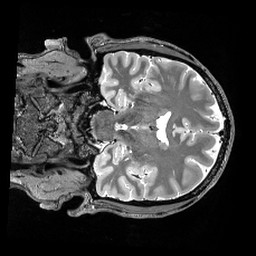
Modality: T2w
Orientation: coronal
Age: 46
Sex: male
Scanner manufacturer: siemens
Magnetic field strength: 3 T
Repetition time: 3.2 s
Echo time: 0.56 s